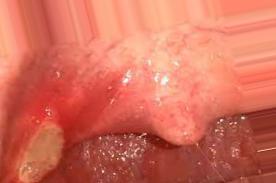
Condition: Mouth Ulcer